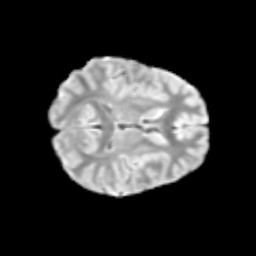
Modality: T2w
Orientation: axial
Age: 9
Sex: female
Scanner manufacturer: siemens
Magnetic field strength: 3 T
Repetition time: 3.8 s
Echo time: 0.07 s